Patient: sex F, age 49
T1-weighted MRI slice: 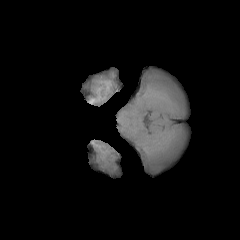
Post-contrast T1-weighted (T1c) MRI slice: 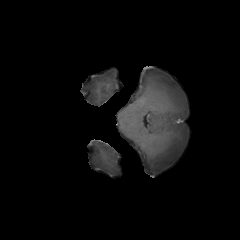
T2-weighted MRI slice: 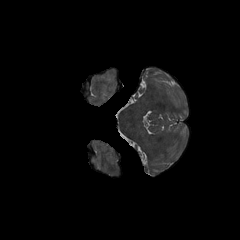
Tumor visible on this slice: no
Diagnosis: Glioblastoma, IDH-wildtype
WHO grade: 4